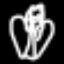
Label: angel